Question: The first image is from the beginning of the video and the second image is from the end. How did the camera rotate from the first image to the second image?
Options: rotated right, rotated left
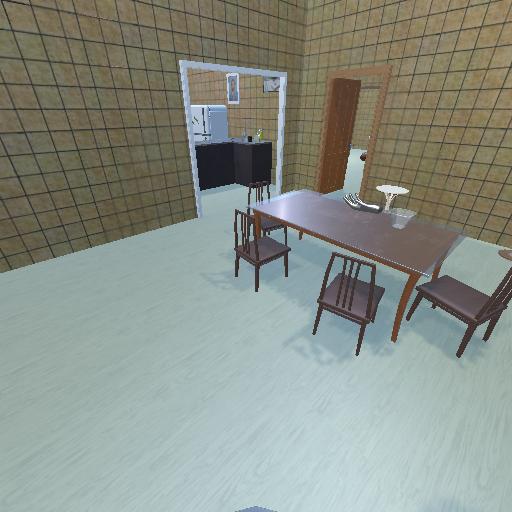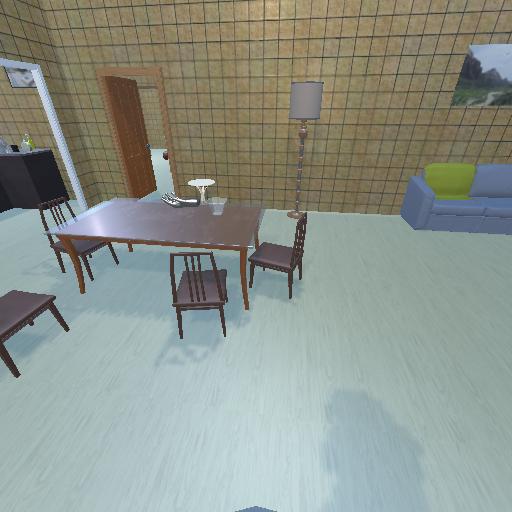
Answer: rotated right